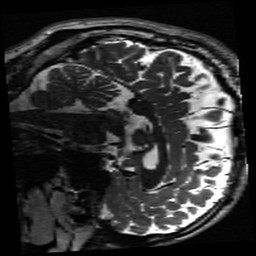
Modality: inplaneT2
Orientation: sagittal